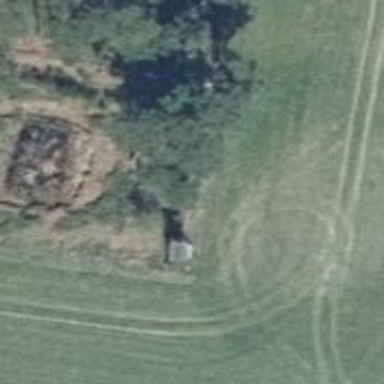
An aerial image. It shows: Hunting stand.